Aerial crown-view tile of a tropical tree (Barro Colorado Island, Panama), acquired 20250818:
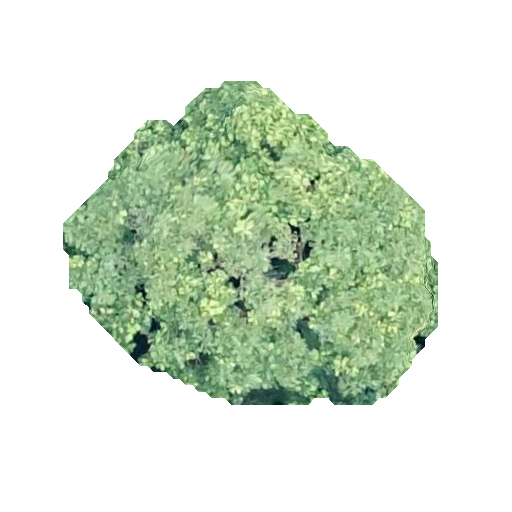
Species: Dipteryx oleifera
GBIF accepted scientific name: Dipteryx oleifera
Crown area: 124.571 m²